Field crop: tomato
Growth stage: 2
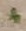
Species: solanum